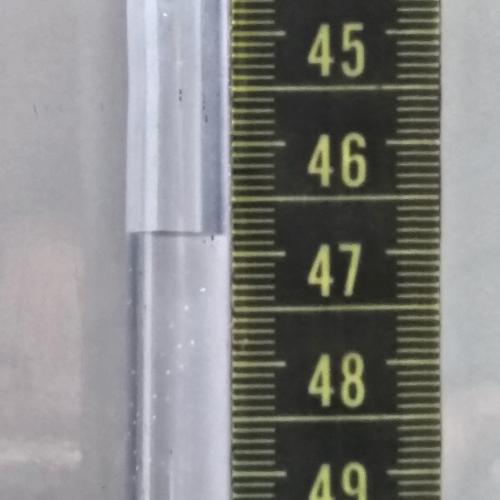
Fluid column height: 46.8 cm